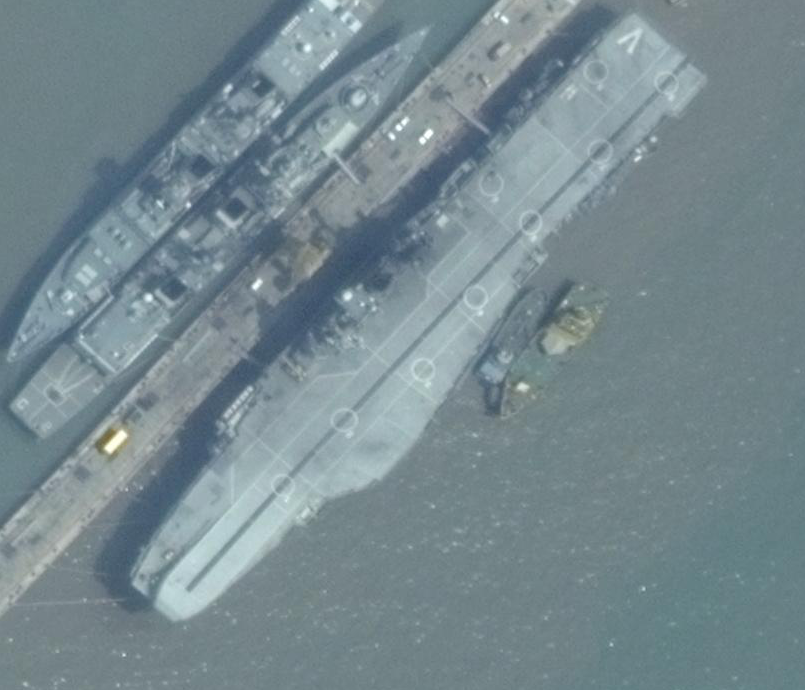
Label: aircraft_carrier